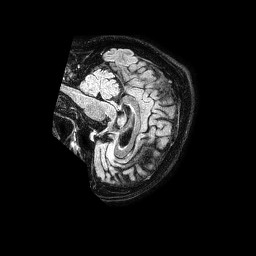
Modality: FLAIR
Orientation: sagittal
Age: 60
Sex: male
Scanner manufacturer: philips
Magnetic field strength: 1.5 T
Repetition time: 4.8 s
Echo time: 0.3 s